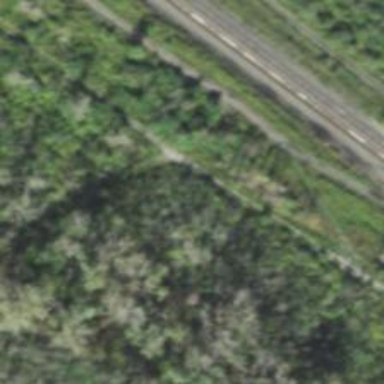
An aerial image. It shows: Abandoned road.